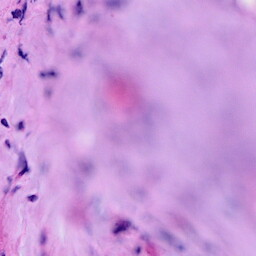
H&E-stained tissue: Breast